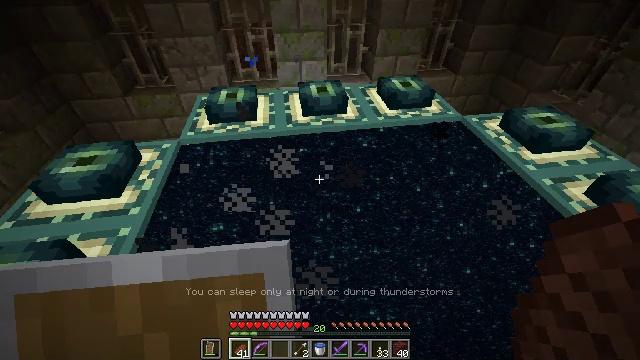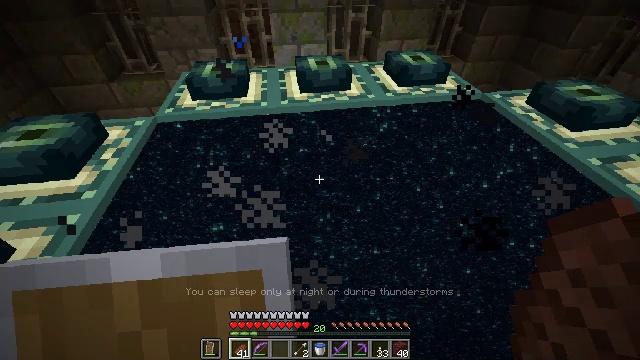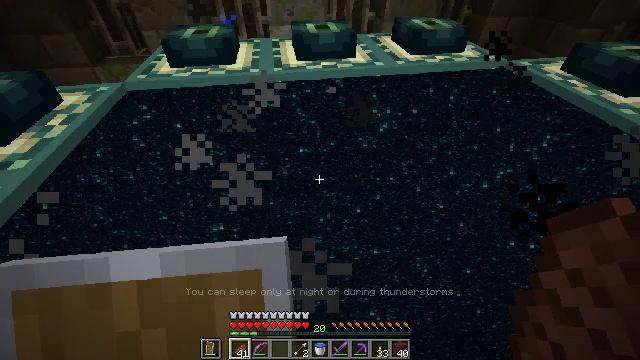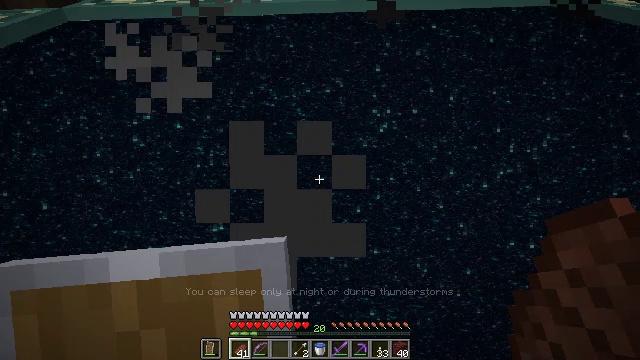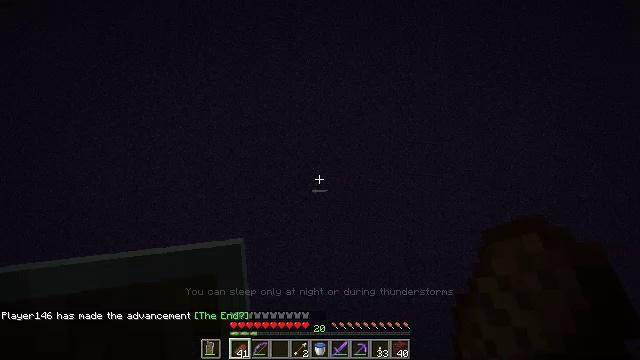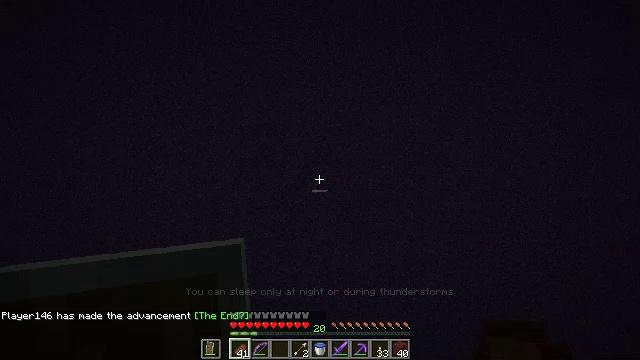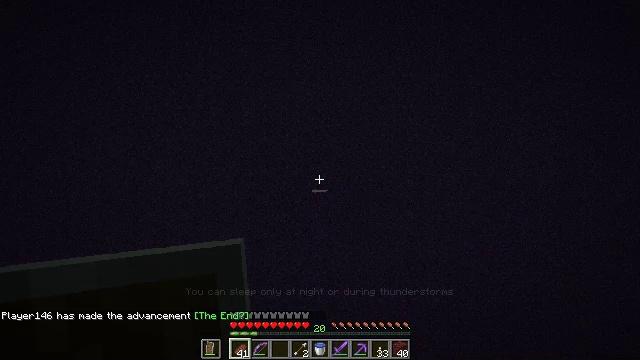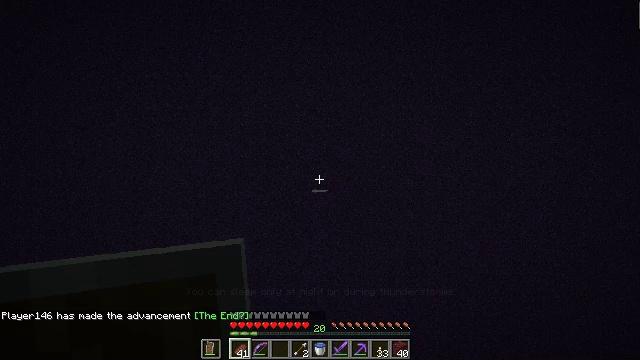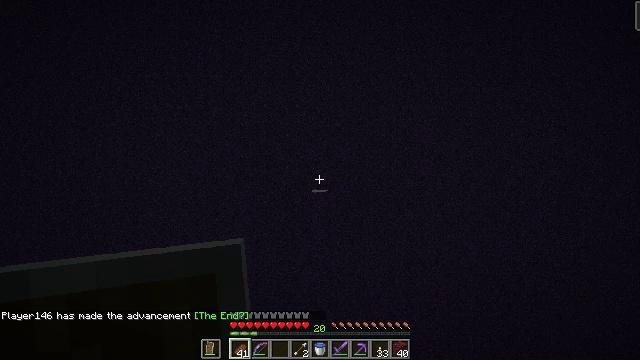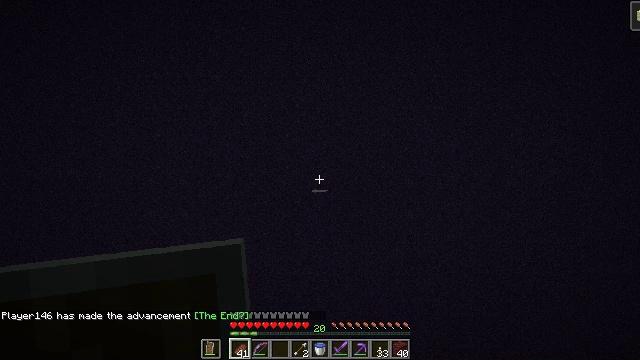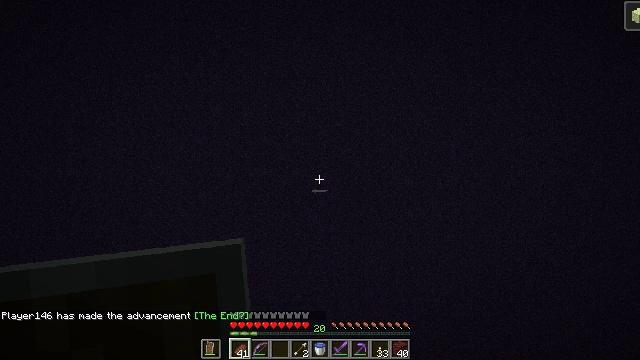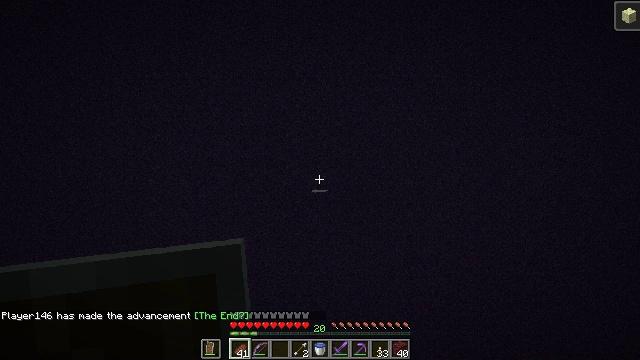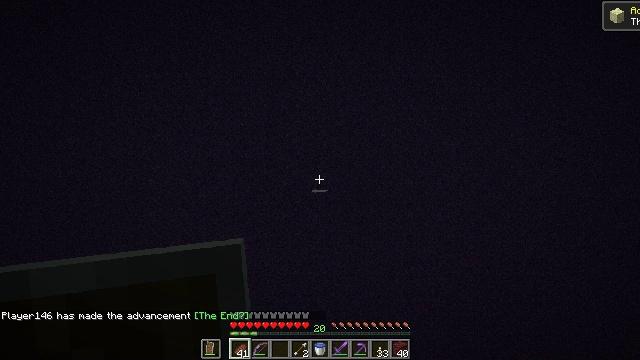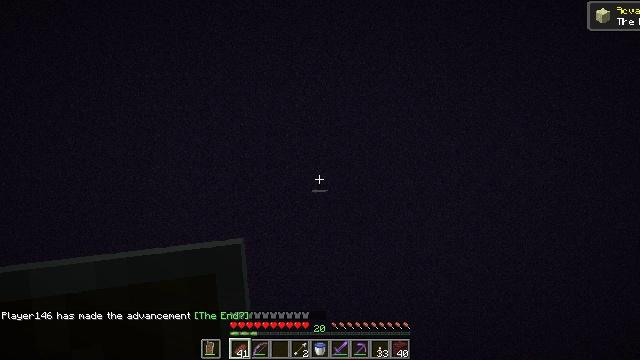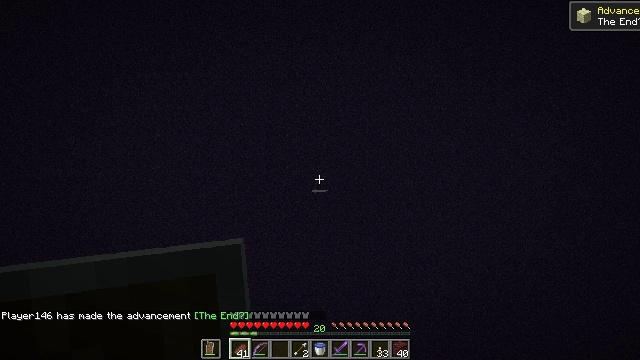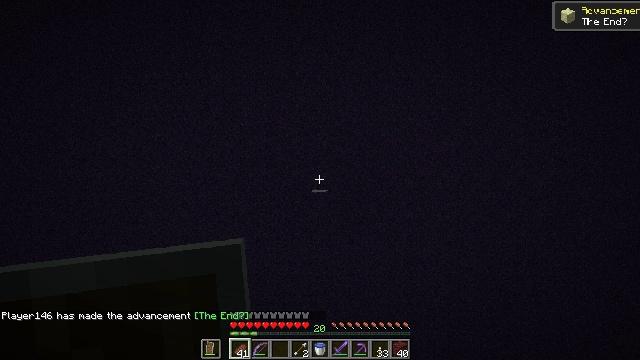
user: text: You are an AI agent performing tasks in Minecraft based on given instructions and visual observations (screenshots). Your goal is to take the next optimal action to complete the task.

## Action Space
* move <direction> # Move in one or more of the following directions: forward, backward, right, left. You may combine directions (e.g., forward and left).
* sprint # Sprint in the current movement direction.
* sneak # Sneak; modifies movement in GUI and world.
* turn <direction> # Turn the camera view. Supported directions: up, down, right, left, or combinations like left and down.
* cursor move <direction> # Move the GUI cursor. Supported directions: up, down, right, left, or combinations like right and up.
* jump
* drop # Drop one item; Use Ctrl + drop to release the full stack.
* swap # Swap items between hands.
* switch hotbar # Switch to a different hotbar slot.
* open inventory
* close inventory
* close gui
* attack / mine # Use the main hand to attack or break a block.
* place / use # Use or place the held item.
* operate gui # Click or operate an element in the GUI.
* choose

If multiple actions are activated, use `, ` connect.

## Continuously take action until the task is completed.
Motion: motion action
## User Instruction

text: Break some end stone blocks.
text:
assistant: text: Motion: move forward
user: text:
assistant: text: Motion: move forward
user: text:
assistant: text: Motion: no_op
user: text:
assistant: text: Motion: no_op
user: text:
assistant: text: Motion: no_op
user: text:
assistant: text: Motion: no_op
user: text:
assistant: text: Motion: no_op
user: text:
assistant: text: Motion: no_op
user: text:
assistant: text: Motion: no_op
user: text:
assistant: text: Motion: no_op
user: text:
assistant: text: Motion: no_op
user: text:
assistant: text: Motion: no_op
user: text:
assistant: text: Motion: no_op
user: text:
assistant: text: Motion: no_op
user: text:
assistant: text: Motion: no_op
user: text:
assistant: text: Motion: no_op
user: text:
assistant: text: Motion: no_op
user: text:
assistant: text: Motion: no_op
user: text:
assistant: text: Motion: no_op
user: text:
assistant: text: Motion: no_op
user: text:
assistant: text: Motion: no_op
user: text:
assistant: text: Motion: no_op
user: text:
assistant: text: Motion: no_op
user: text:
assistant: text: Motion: no_op
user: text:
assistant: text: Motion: no_op
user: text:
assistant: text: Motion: no_op
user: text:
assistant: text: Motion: no_op
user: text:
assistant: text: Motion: no_op
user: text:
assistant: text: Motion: no_op
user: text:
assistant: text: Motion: no_op